Question: I have created a Chrome extension.
By default it took my Gmail id in the "from xyzpqr".

How can I change my Gmail id to something different?
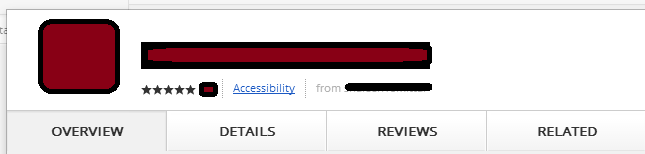
Answer: You can set the displayed name (per publisher account, not per item) at your <URL>:

Exceptions to the rule:
1. If your Webstore item is associated with a verified website, say http://example.com/, it will display "offered by example.com" with no possibility to change it except for removing the association.
2. You can be part of, and create, Group Publishing accounts. Items transferred to Group Publishing accounts have an independent display name. Make sure you read the documentation thoroughly before you use this feature, as it is in many ways irreversible! (for example, you can't transfer items back, and you can ever create only one such account)